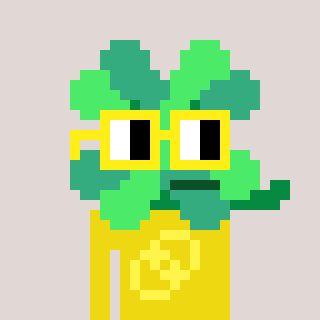
a pixel art character with square yellow glasses, a clover-shaped head and a yellow-colored body on a warm background